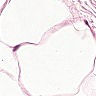
Metastatic tissue present: no